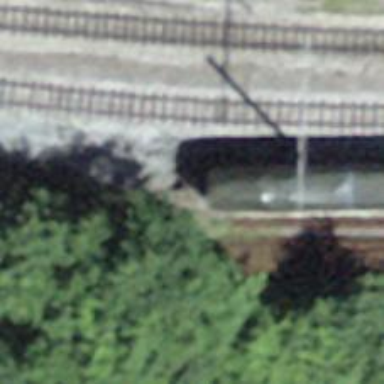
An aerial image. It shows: Railway buffer stop.